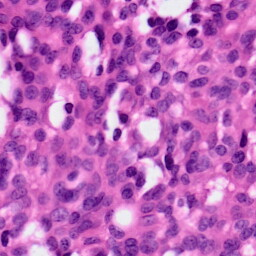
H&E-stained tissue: Ovarian